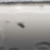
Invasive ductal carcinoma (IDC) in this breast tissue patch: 0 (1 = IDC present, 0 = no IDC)